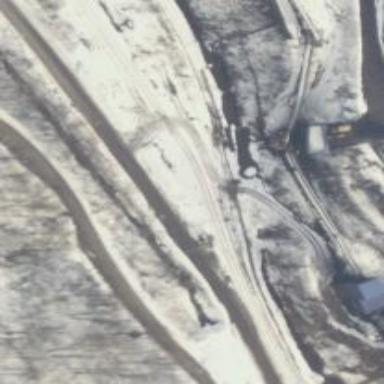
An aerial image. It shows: Level crossing along the railway.